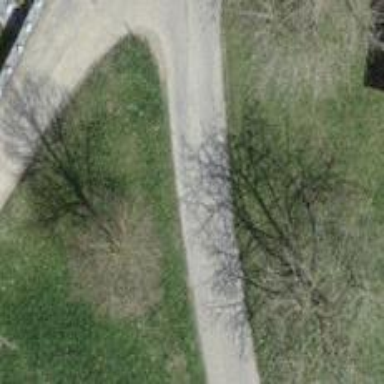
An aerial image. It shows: Residential road.